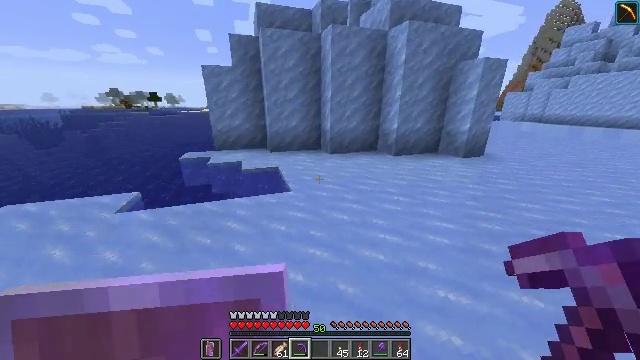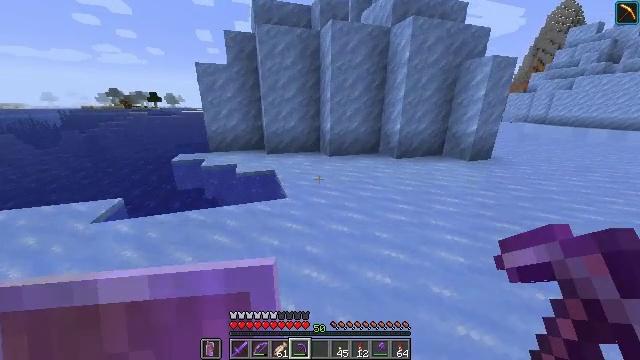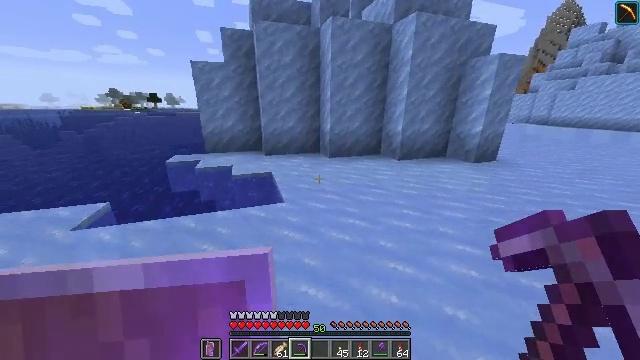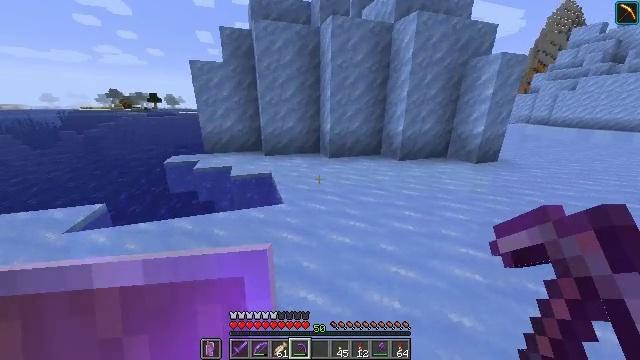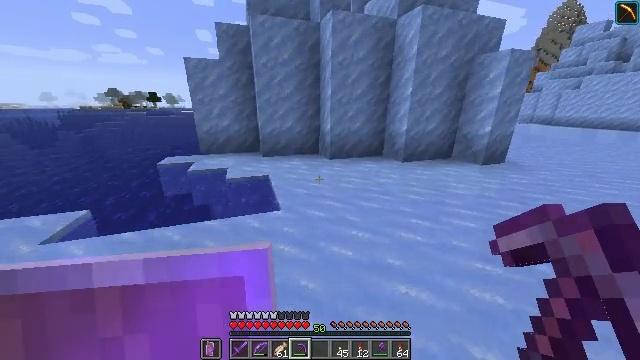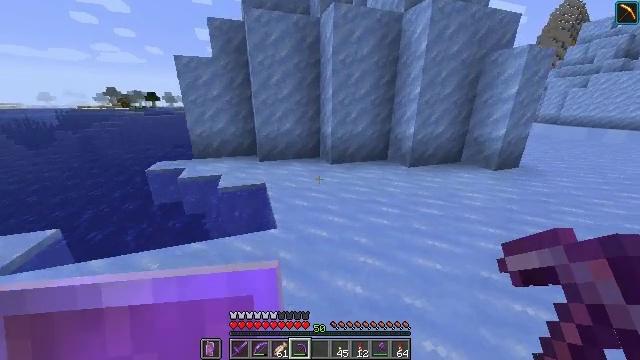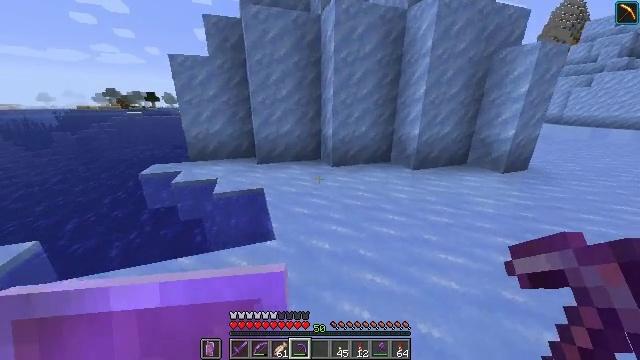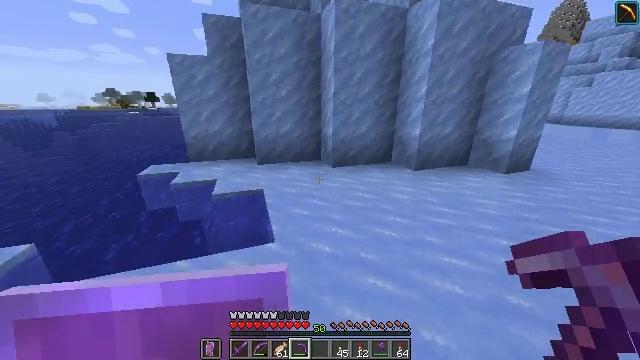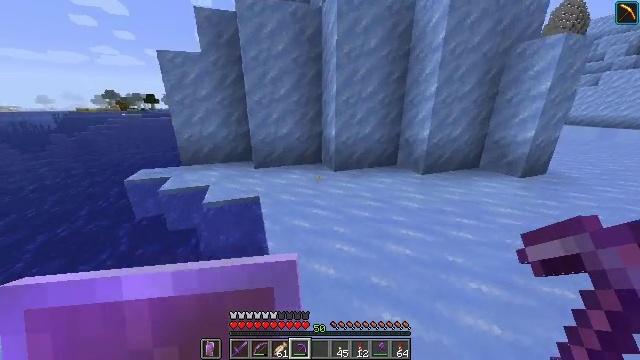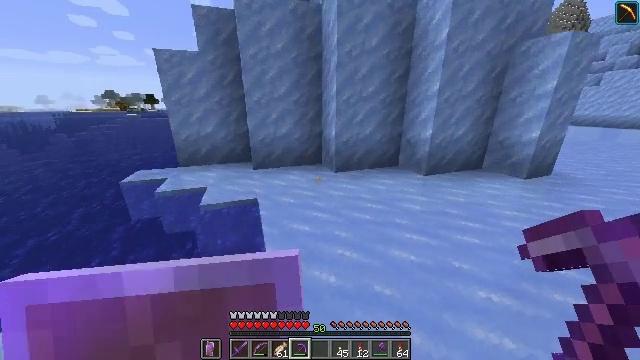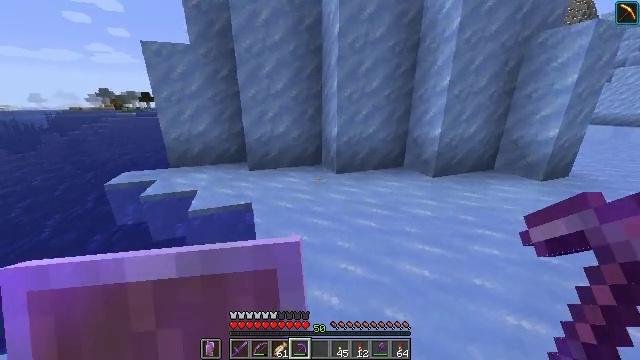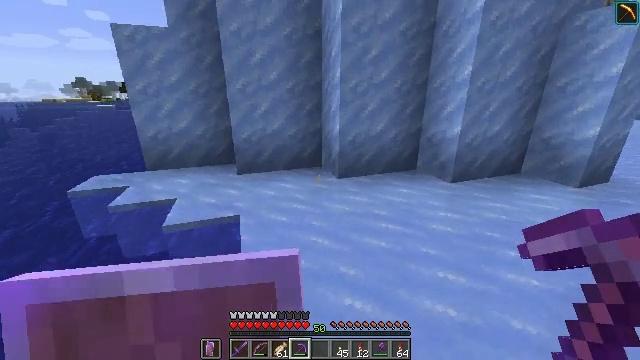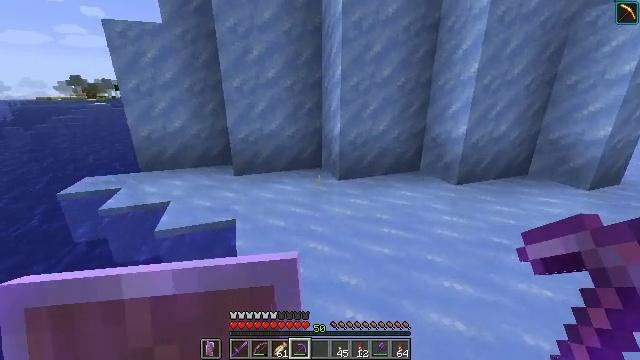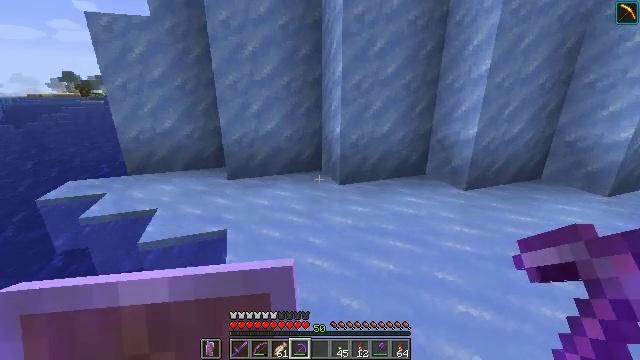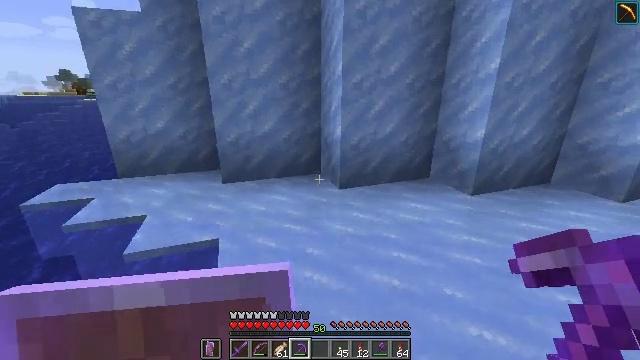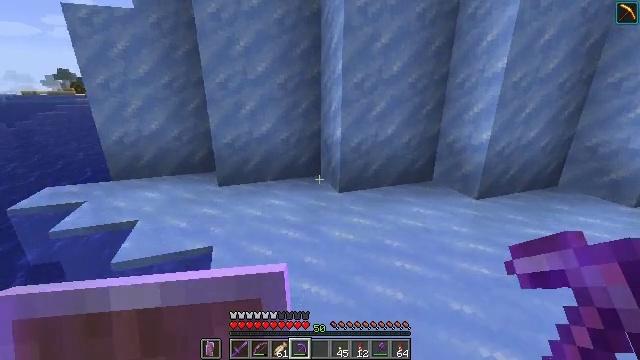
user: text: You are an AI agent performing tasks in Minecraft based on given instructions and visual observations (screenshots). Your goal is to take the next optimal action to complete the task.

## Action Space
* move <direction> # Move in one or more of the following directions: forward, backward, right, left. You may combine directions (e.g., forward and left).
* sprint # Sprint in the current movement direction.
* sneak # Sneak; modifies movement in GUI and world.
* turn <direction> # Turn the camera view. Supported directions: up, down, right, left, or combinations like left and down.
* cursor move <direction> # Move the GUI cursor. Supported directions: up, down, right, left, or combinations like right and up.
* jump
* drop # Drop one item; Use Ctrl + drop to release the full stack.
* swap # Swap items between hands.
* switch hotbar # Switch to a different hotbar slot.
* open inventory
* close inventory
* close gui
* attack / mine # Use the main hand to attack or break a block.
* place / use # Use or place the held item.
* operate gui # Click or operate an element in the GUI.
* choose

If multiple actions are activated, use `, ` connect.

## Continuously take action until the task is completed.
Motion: motion action
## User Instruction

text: Break packed ice to add to inventory.
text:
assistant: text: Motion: move forward, sprint
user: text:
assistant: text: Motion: move forward, sprint
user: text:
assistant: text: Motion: move forward, sprint
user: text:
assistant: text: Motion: move forward, sprint
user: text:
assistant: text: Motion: move forward, sprint
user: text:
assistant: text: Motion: move forward, sprint
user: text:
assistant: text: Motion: move forward, sprint
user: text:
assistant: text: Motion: move forward, sprint
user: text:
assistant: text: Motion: no_op
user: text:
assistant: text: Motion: no_op
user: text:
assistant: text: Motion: no_op
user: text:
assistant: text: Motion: no_op
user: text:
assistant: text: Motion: no_op
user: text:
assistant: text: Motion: no_op
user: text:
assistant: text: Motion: no_op
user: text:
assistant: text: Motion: no_op
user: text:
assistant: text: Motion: no_op
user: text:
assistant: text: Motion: turn right and up
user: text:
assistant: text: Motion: turn right and up
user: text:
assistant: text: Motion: turn right and up
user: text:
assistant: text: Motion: turn up
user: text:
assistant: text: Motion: turn up
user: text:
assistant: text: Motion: no_op
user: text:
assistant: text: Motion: no_op
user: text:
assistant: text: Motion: no_op
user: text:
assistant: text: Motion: move forward
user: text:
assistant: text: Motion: move forward
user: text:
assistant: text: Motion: move forward
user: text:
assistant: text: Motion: move forward
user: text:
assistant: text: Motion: move forward